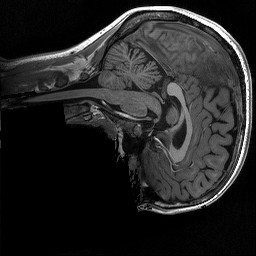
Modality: T1w
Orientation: sagittal
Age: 22
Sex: female
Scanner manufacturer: siemens
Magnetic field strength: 3 T
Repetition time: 2.3 s
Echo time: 0.00298 s